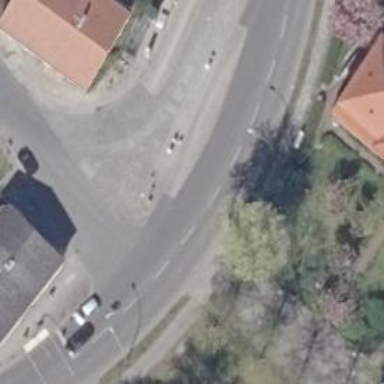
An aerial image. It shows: Tertiary road with asphalt surface. There is track for cyclists on the left side.